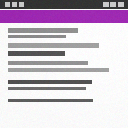
Screen state: on